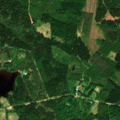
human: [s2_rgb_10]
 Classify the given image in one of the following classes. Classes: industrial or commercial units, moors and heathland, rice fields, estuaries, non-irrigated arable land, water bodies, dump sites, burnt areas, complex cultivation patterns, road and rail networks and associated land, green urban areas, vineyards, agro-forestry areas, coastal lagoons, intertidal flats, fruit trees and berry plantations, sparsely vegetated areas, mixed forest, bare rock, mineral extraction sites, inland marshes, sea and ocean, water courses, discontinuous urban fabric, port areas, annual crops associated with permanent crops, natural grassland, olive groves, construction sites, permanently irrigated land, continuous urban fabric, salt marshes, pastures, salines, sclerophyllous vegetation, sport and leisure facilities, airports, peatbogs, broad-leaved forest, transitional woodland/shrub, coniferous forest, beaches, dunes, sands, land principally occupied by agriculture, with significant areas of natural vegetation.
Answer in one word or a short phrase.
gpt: coniferous forest, mixed forest, water bodies